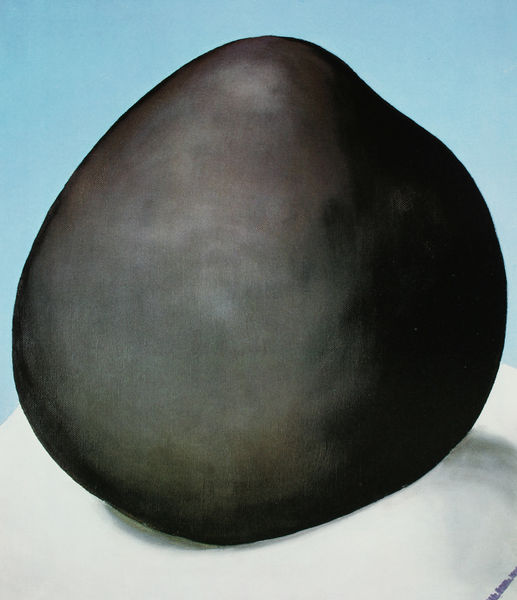
Titel: Black Rock with Blue III
Künstler: Georgia O'Keeffe
Schlagwörter: blau, weiß, grau, stein, rund, form, kartoffel, amorph, o´keeffe, sandkorn